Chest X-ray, AP view. Patient: 57 years old, sex F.
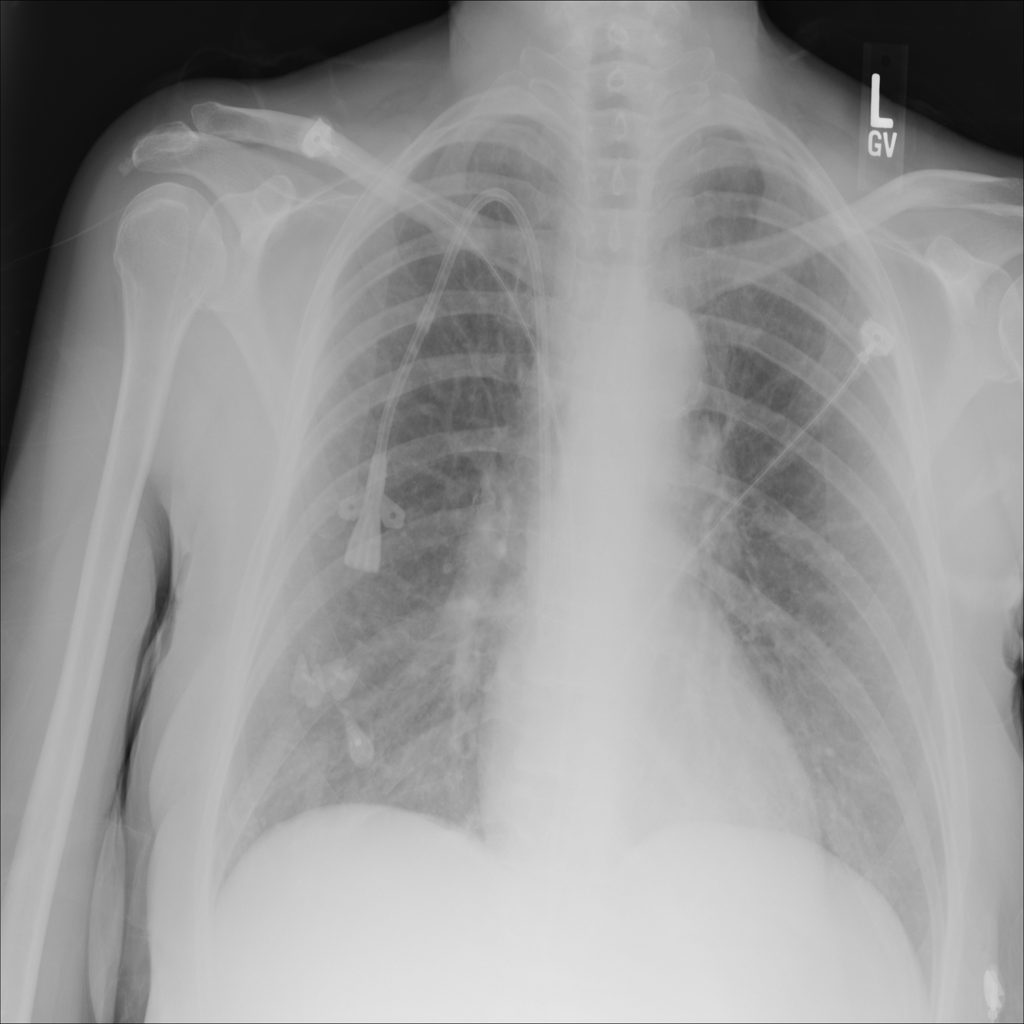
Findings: No Finding